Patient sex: M
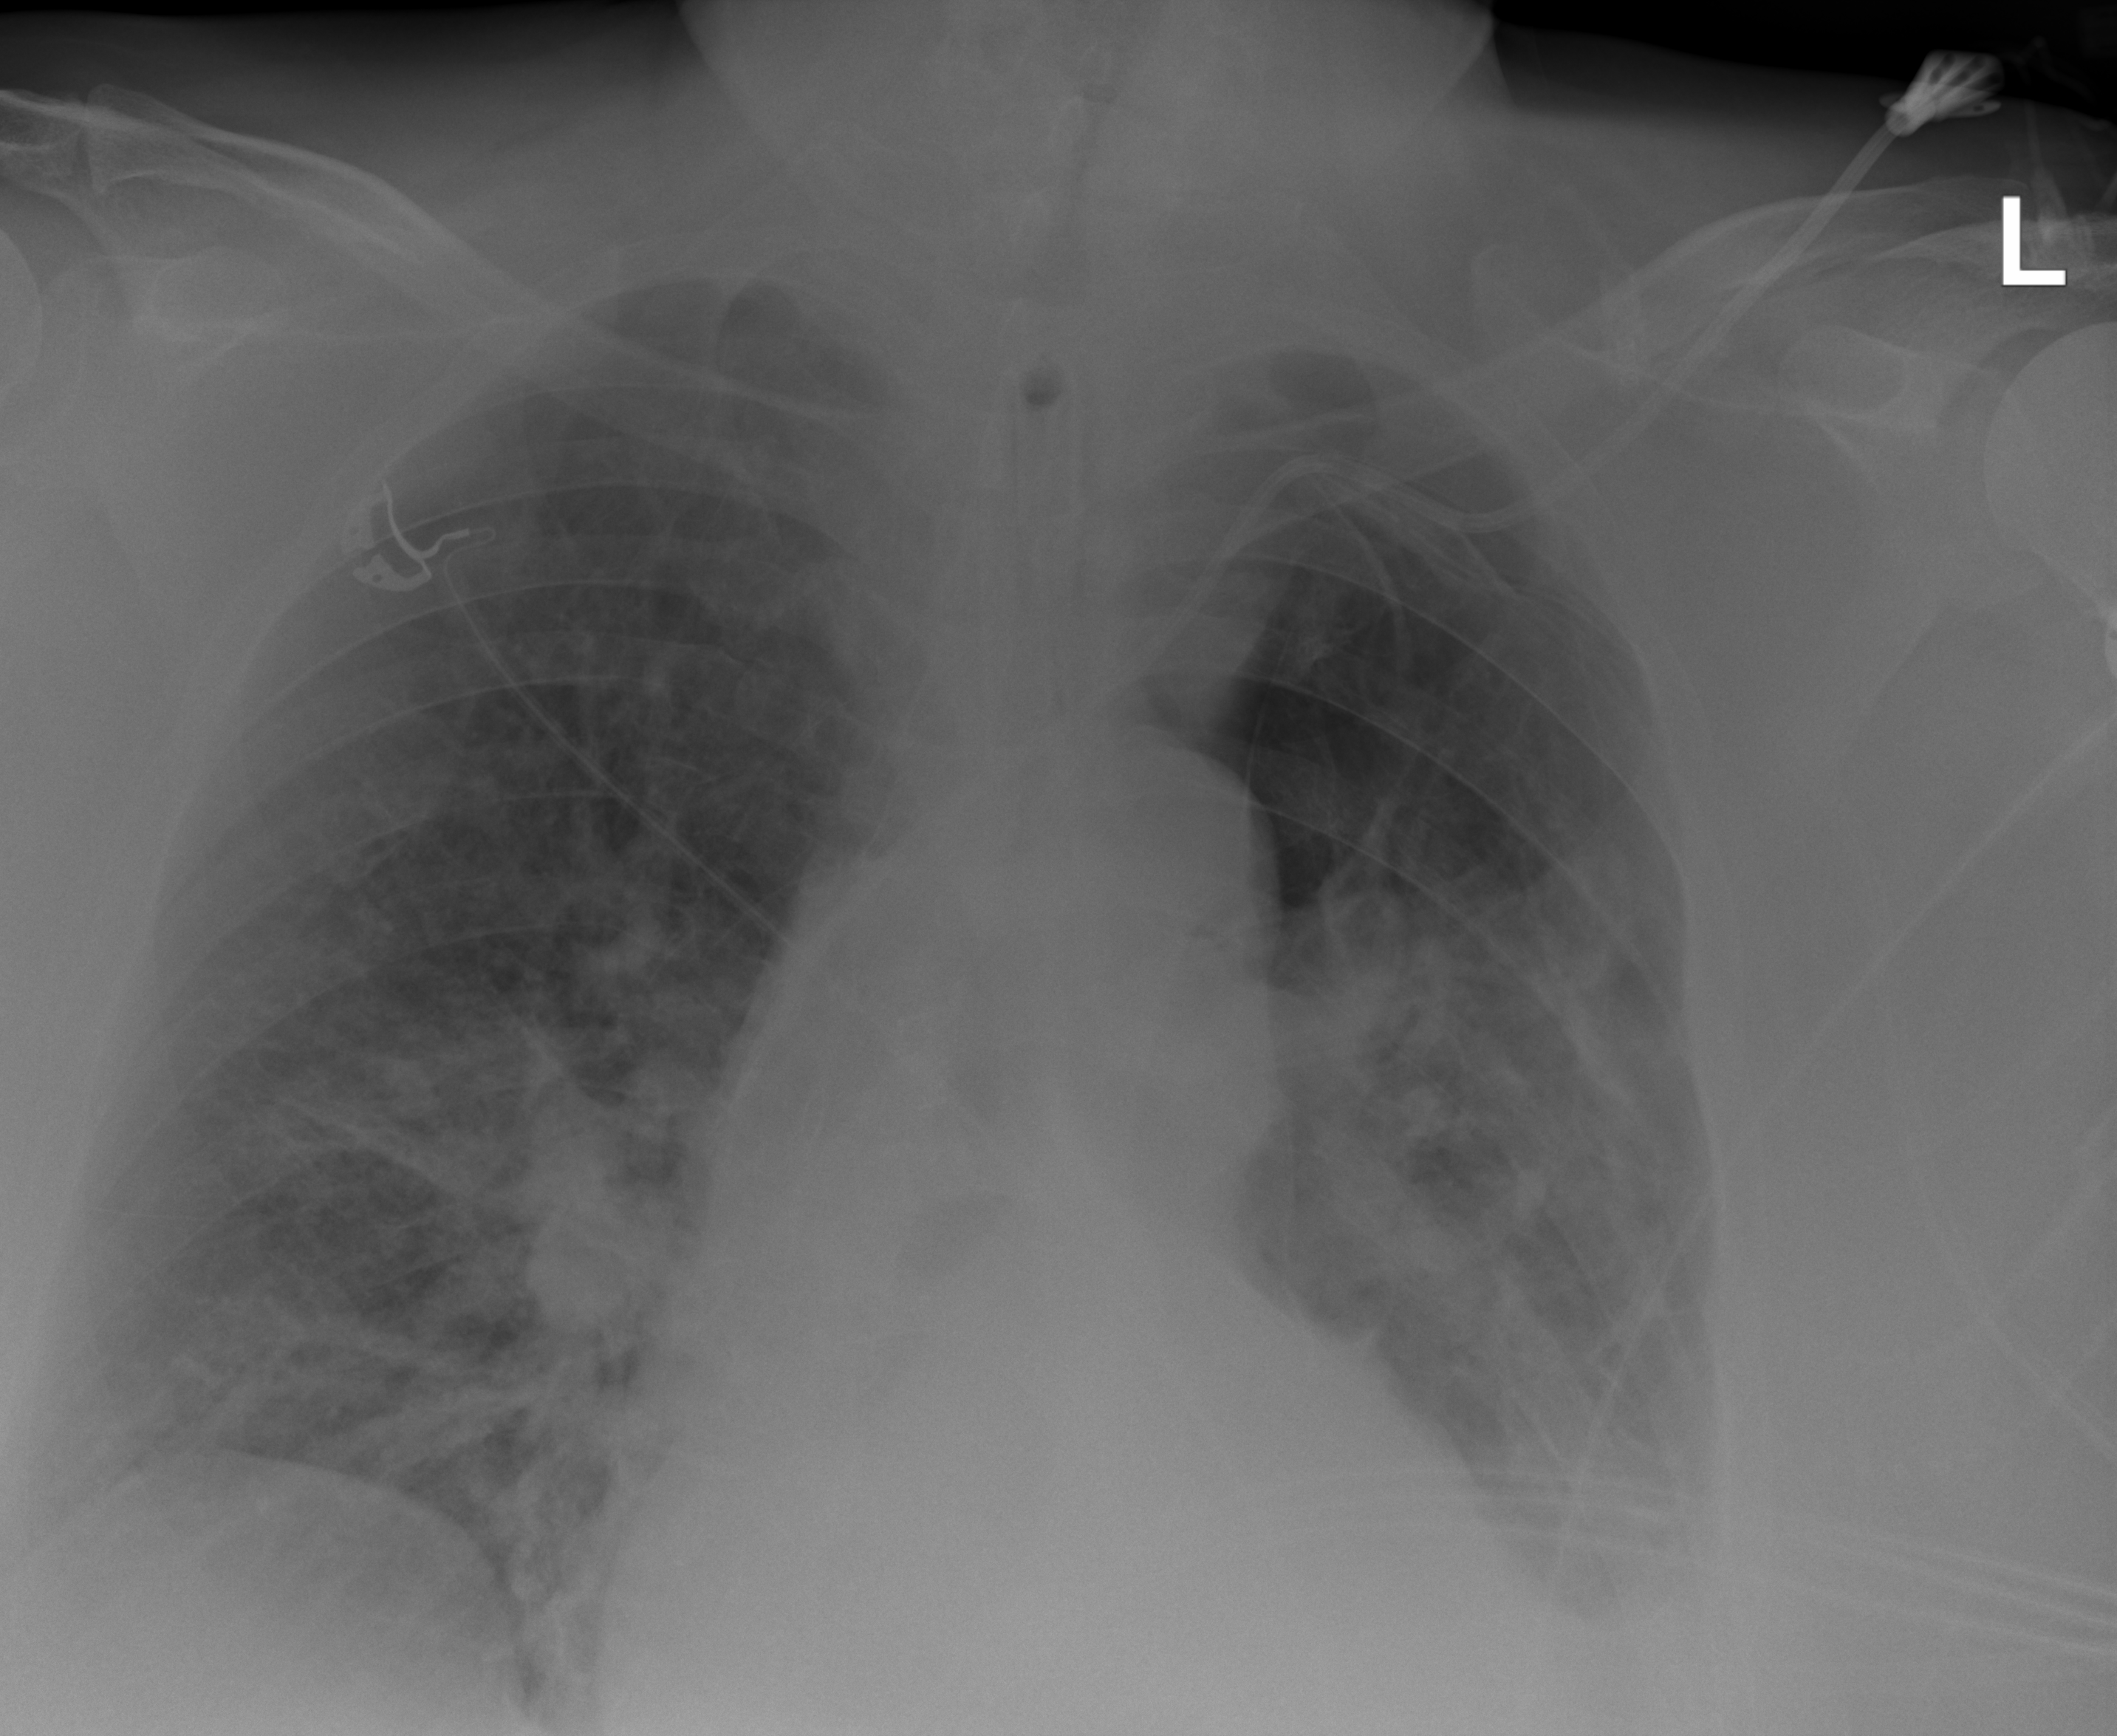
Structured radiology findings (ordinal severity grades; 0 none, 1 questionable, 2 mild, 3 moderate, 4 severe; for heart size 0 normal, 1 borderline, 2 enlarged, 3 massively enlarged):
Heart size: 1
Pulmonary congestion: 2
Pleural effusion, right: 2
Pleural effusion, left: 3
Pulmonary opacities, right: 2
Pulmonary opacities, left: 2
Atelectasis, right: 3
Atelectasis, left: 3